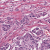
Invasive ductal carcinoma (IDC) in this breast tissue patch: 1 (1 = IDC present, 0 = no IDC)